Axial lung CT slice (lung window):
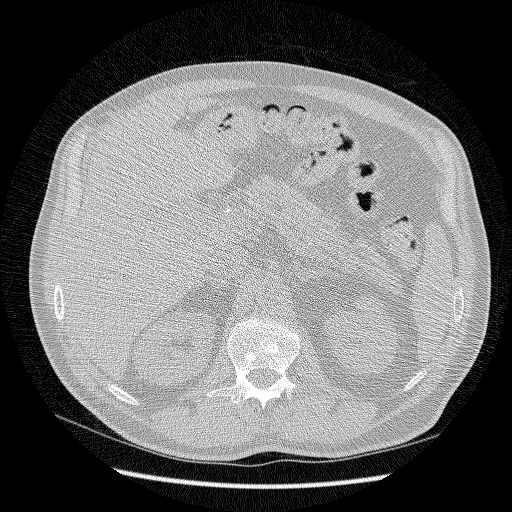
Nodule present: no